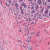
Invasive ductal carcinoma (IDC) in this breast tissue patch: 0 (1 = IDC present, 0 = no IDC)